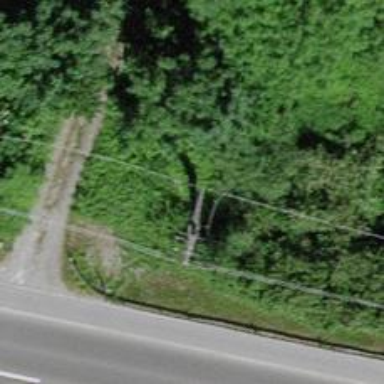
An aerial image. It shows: Concrete power pole.